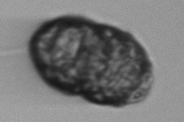
Label: Margalefidinium